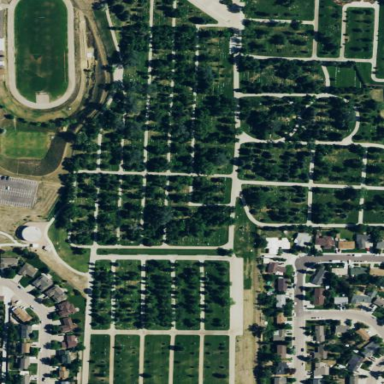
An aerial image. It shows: Well-maintained cemetery with graves dating back approximately 100 years. The cemetery features gardens adorned with numerous pieces of art that can be utilized for various occasions.